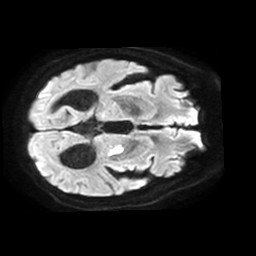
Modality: TRACE
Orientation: axial
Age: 64
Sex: male
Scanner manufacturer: philips
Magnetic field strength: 1.5 T
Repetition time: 3.516 s
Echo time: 0.07117 s